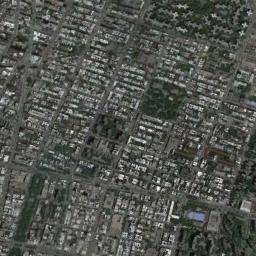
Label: commercial_area